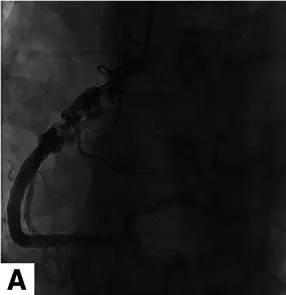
Coronary angiographic findings of the patient.
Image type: radiology (x_ray)